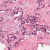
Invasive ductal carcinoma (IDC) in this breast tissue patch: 1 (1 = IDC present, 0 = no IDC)